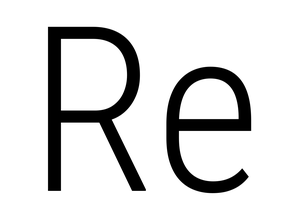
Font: Roboto_Condensed_Light